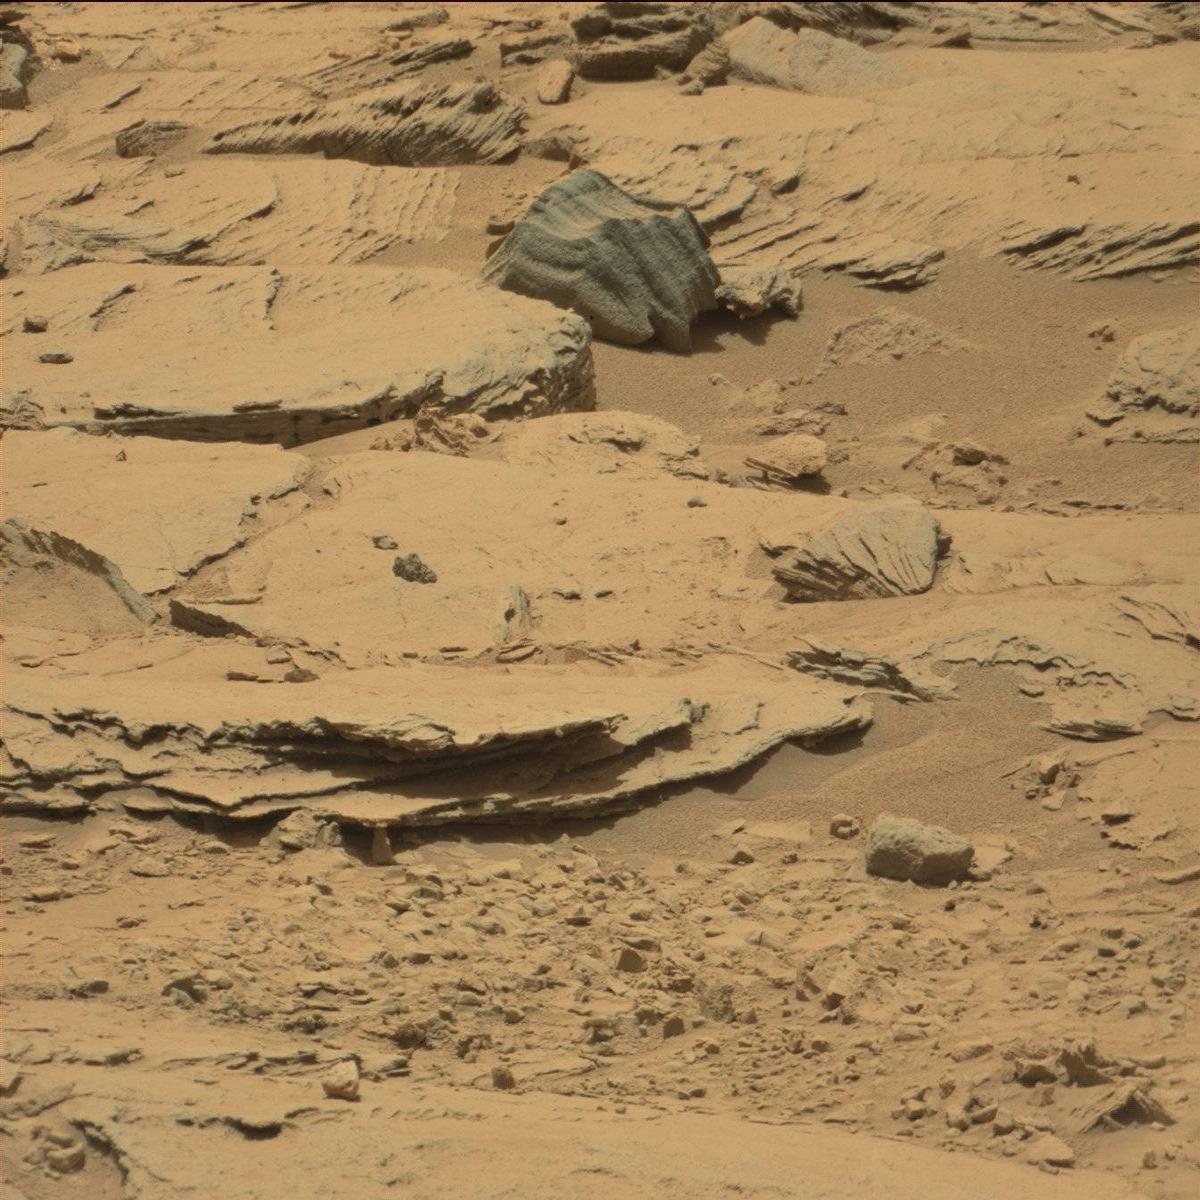
Terrain classes present: Bedrock, Rock, Sand / Soil